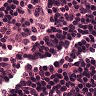
Metastatic tissue present: no